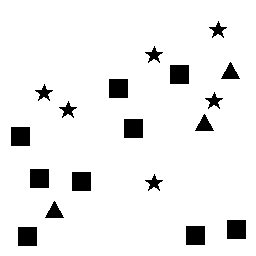
Squares: 9
Triangles: 3
Stars: 6
Total shapes: 18